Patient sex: M
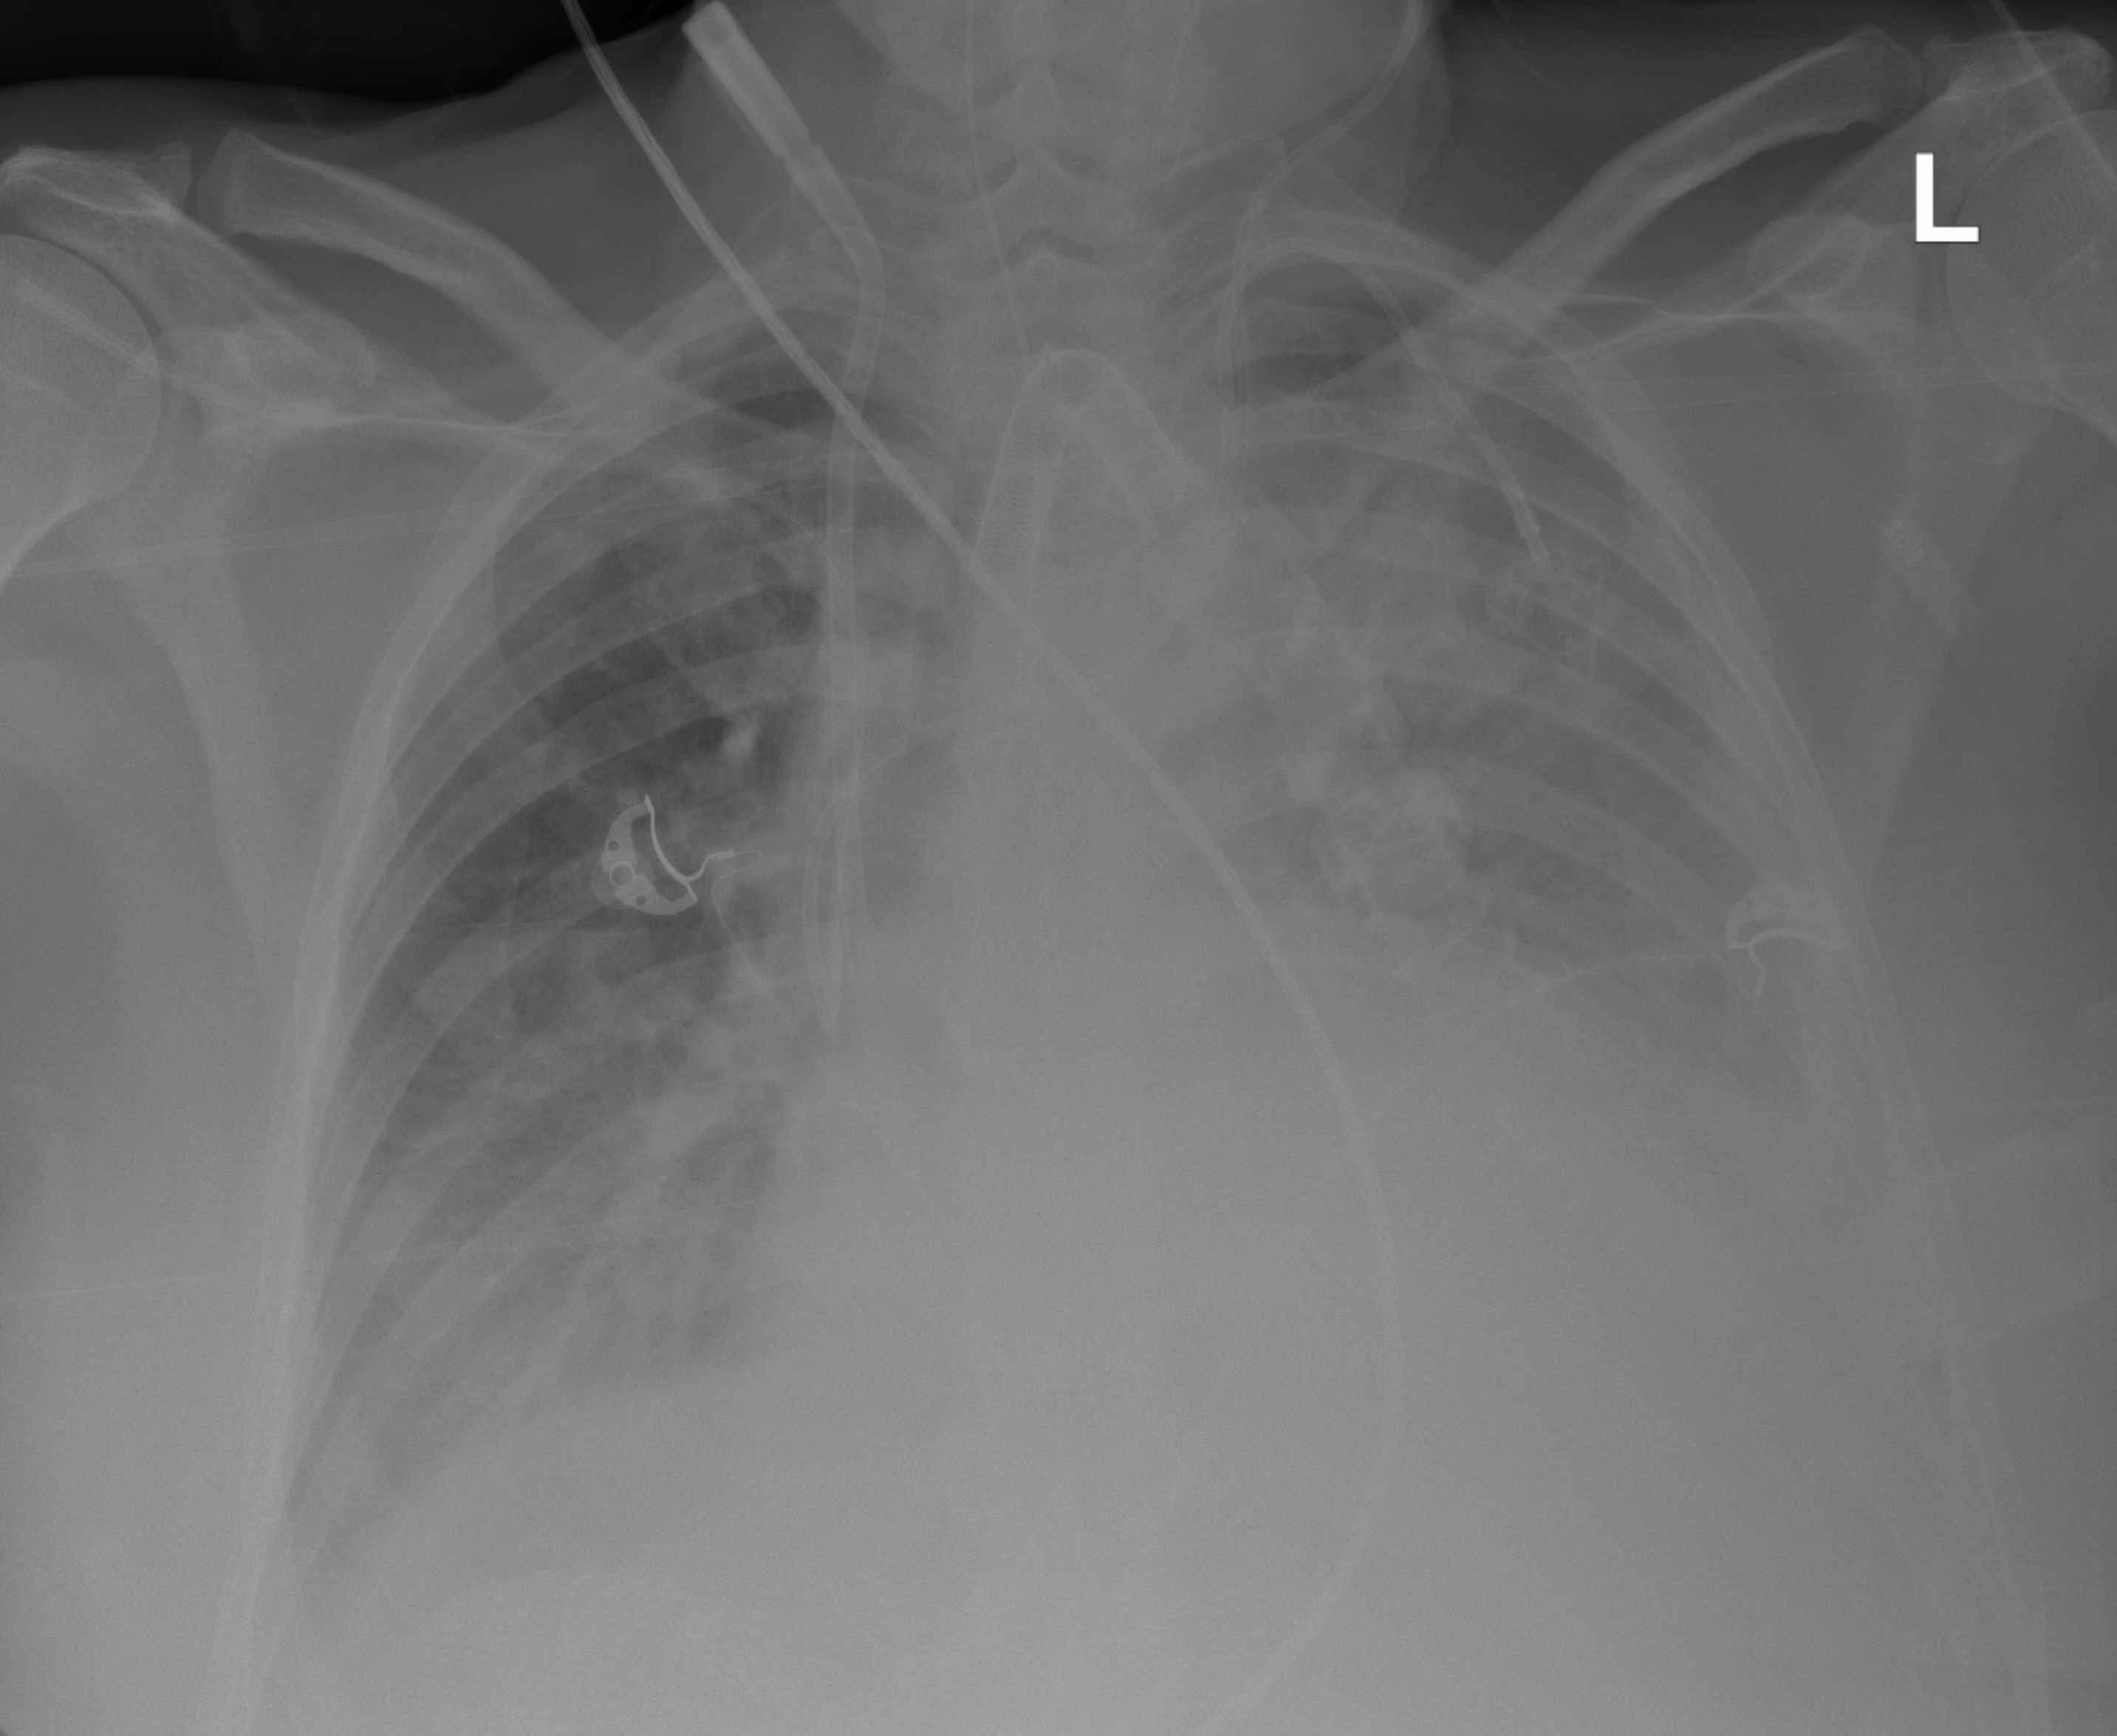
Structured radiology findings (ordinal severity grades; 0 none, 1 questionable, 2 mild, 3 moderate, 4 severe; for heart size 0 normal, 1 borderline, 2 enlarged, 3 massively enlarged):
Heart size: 2
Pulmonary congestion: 0
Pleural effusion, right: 2
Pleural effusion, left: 4
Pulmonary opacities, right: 0
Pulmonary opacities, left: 2
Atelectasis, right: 3
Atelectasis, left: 4